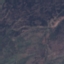
Land use / land cover: HerbaceousVegetation